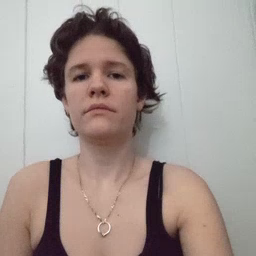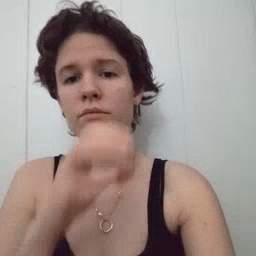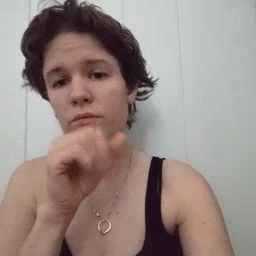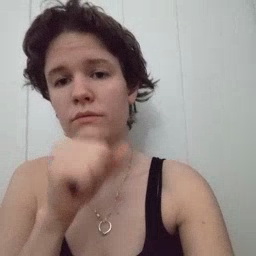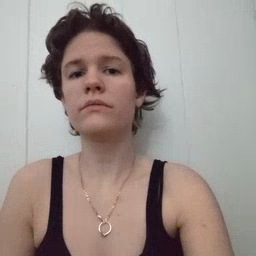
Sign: orange